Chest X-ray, AP view. Patient: 35 years old, sex M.
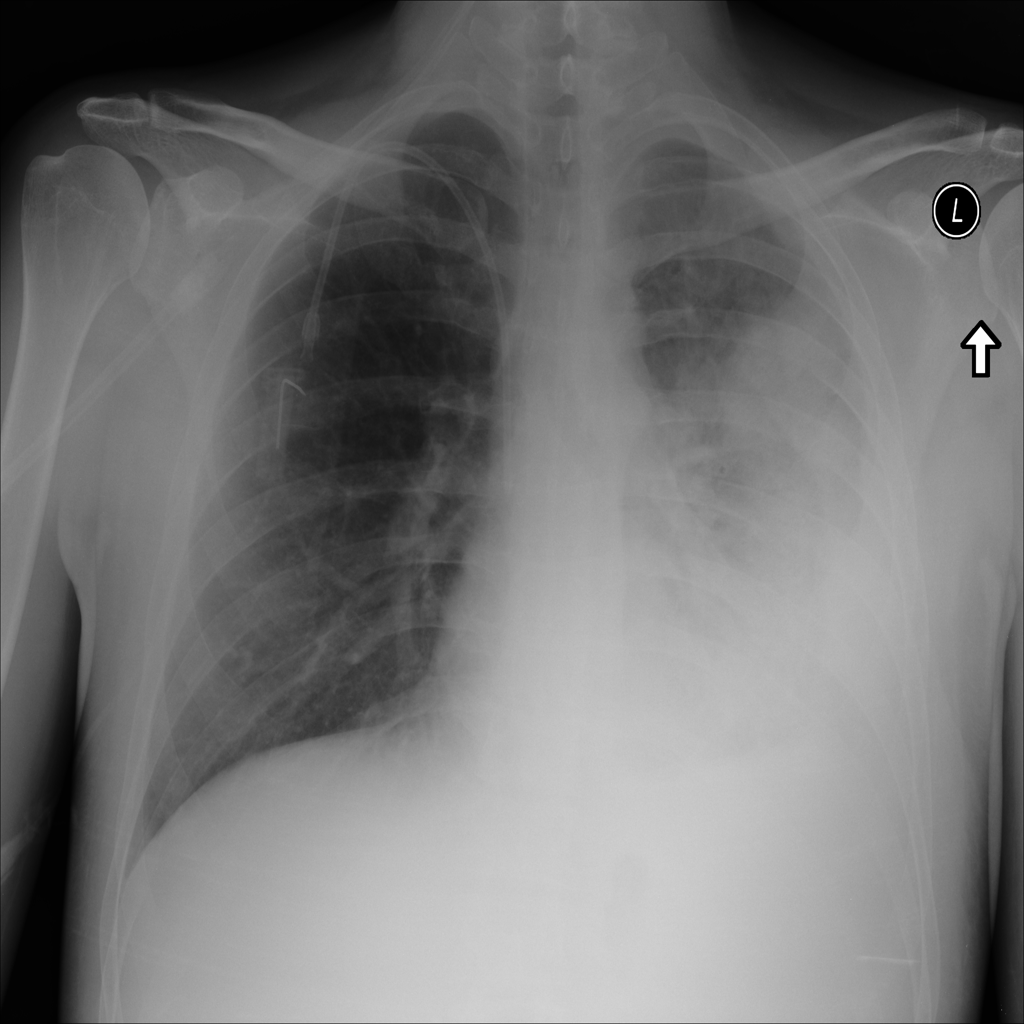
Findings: Infiltration